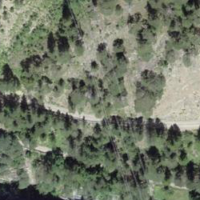
EUNIS habitat code: 23
Species observed at this site:
Epipactis atrorubens